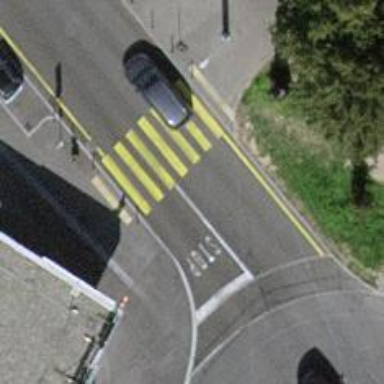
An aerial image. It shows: Marked crossing with zebra stripes on the road.